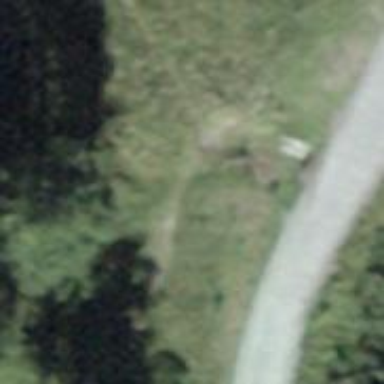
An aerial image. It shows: Ground path.